RGB frame:
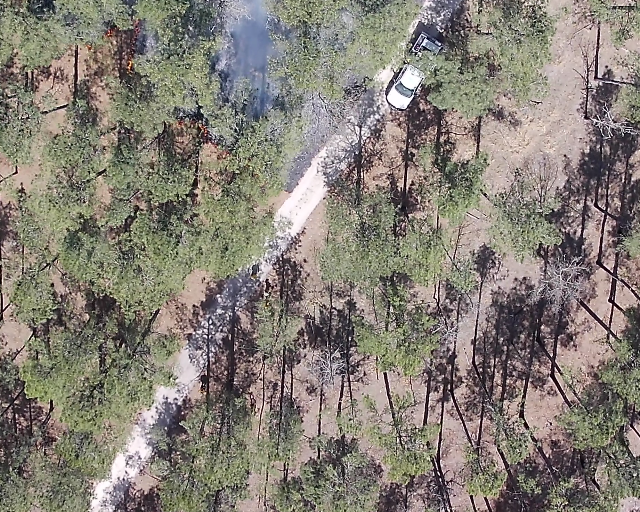
Thermal frame:
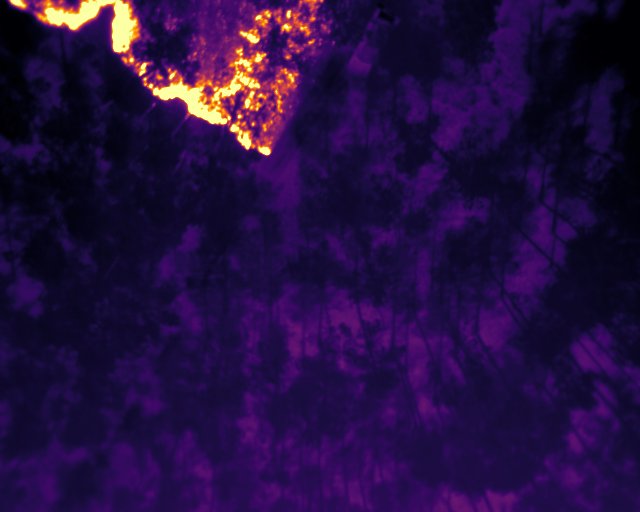
Captured: 2026-02-27 02:38:43
Pixels at or above 80 °C: 12979 (fraction of frame: 0.03961)